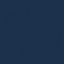
Label: SeaLake